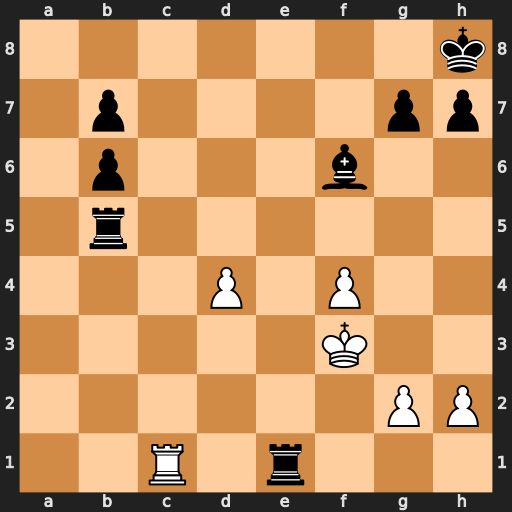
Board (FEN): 7k/1p4pp/1p3b2/1r6/3P1P2/5K2/6PP/2R1r3
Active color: w
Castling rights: -
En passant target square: -
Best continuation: Rc8+ Bd8 Rxd8+ Re8 Rxe8#